Question: I'm new to SQL and recently saw this question, which is described on the [attached picture]
. Any suggestions on how to solve it? Thanks in advance.
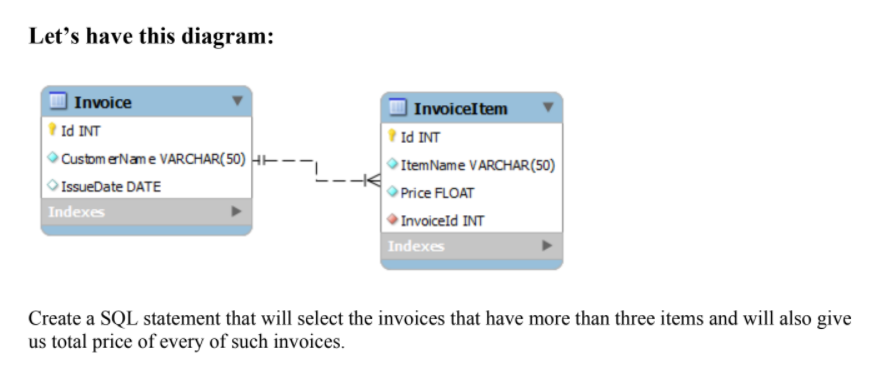
Answer: In most cases such requirements are better to resolve by starting from the end. Let's try that: "have more than 3 items ... and total price".
'''
select InvoiceId, sum(price)
from InvoiceItem
group by InvoiceId
having count(1) > 3;
'''
This query gives you the overall price for every invoice that has more than 3 items. You might be wondering why there is that funny "having" clause and not the "where" clause.
The database executes first "from" and "where" parts of the query to get the data and only after that using aggregations (sum, count etc.) is possible, so they are to be specified afterwards.
The query above actually returns all the data from requirement, but I assume that whoever gave you this task (that was a teacher, right?) was asking you to retrieve all the data from Invoices table that correspond to the records within the InvoiceItem table that has more than 3 items and so on.
So, for now all you have left is to join the Invoice table with a query from above
'''
select i.id, i.customername, i.issuedate, sum(it.price)
from InvoiceItem it
join Invoice i on it.invoiceid = i.id
group by i.id, i.customername, i.issuedate
having count(1) > 3;
'''
Teacher might ask you why did you use count(1) and not count(*) or count(id) or something. Just tell him/her all these things are equal so you picked just one.
Now it should be working fine presumably. I did not tested it at all as you did not provide the data to test it on and it is late so I am pretty tired. Because of this you might needed to fix some typos or syntax errors I probably made - but hey let's keep in mind you still have to do something on your own with this task.